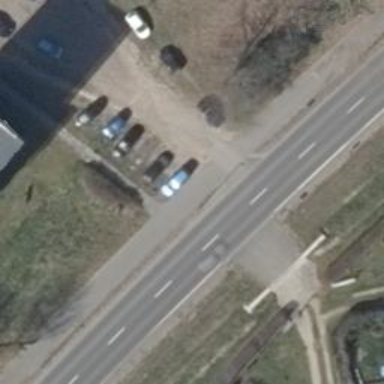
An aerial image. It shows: Path with asphalt surface. The path is suitable for cycling and walking.